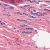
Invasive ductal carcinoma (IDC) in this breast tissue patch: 1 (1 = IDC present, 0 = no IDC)